【题型】解答题　【知识点】立体几何　【难度】easy
四棱锥 $P-ABCD$，底面为正方形 $ABCD$，边长为 4，$E$ 为 $AB$ 中点，$PE \perp$ 平面 $ABCD$。

(1) 若 $\triangle PAB$ 为等边三角形，求四棱锥 $P-ABCD$ 的体积；
(2) 若 $CD$ 的中点为 $F$，$PF$ 与平面 $ABCD$ 所成角为 $45^\circ$，求 $PD$ 与 $AC$ 所成角的大小。
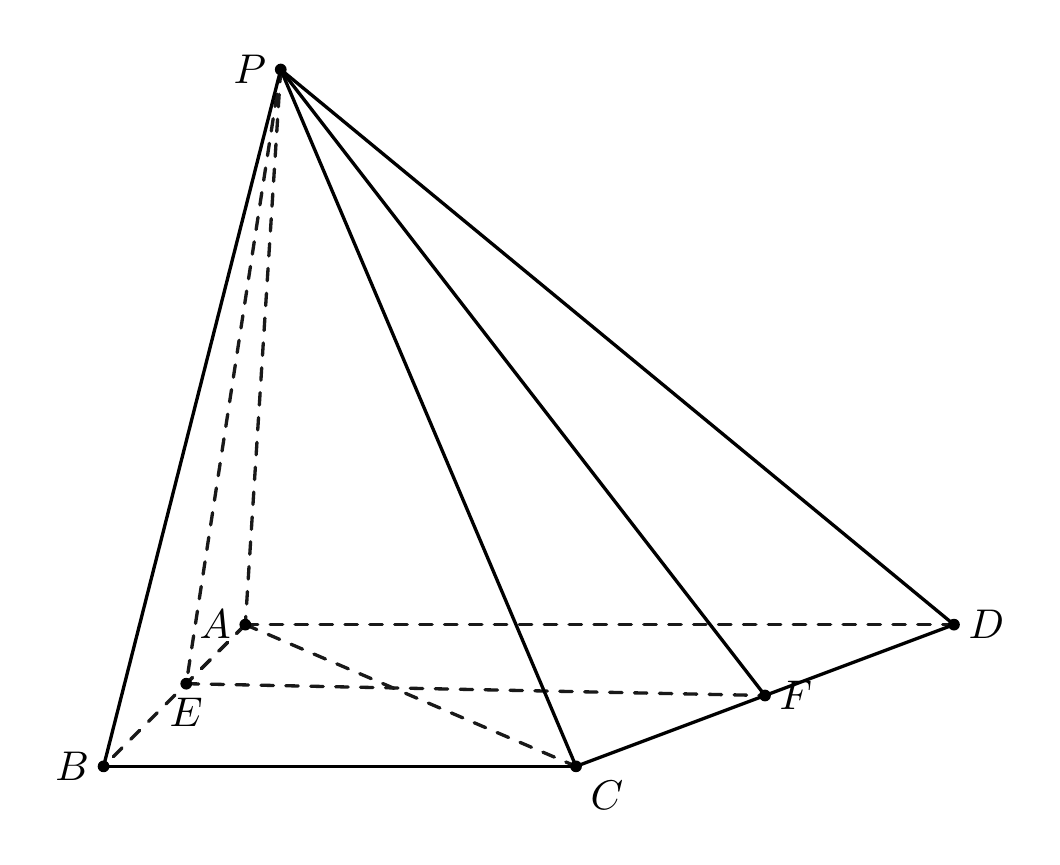
【解答】
\textbf{【详解】}

(1) $\because$ 正方形 $ABCD$ 边长为 4，$\triangle PAB$ 为等边三角形，$E$ 为 $AB$ 中点，
$\therefore PE = 2\sqrt{3}$，$V_{P-ABCD} = \frac{1}{3} \times 4^2 \times 2\sqrt{3} = \frac{32\sqrt{3}}{3}$；

(2) 如图以 $EA, EF, EP$ 为 $x, y, z$ 轴建立空间直角坐标系，则 $P(0,0,4)$，$D(-2,4,0)$，$A(-2,0,0)$，

$C(2,4,0)$，$\therefore \overrightarrow{PD} = (-2,4,-4)$，$\overrightarrow{AC} = (4,4,0)$，
$\therefore \cos \theta = \frac{\overrightarrow{PD} \cdot \overrightarrow{AC}}{|\overrightarrow{PD}| \cdot |\overrightarrow{AC}|} = \frac{-8 + 16 + 0}{6 \times 4\sqrt{2}} = \frac{\sqrt{2}}{6}$，
即 $PD$ 与 $AC$ 所成角的大小为 $\arccos \frac{\sqrt{2}}{6}$。
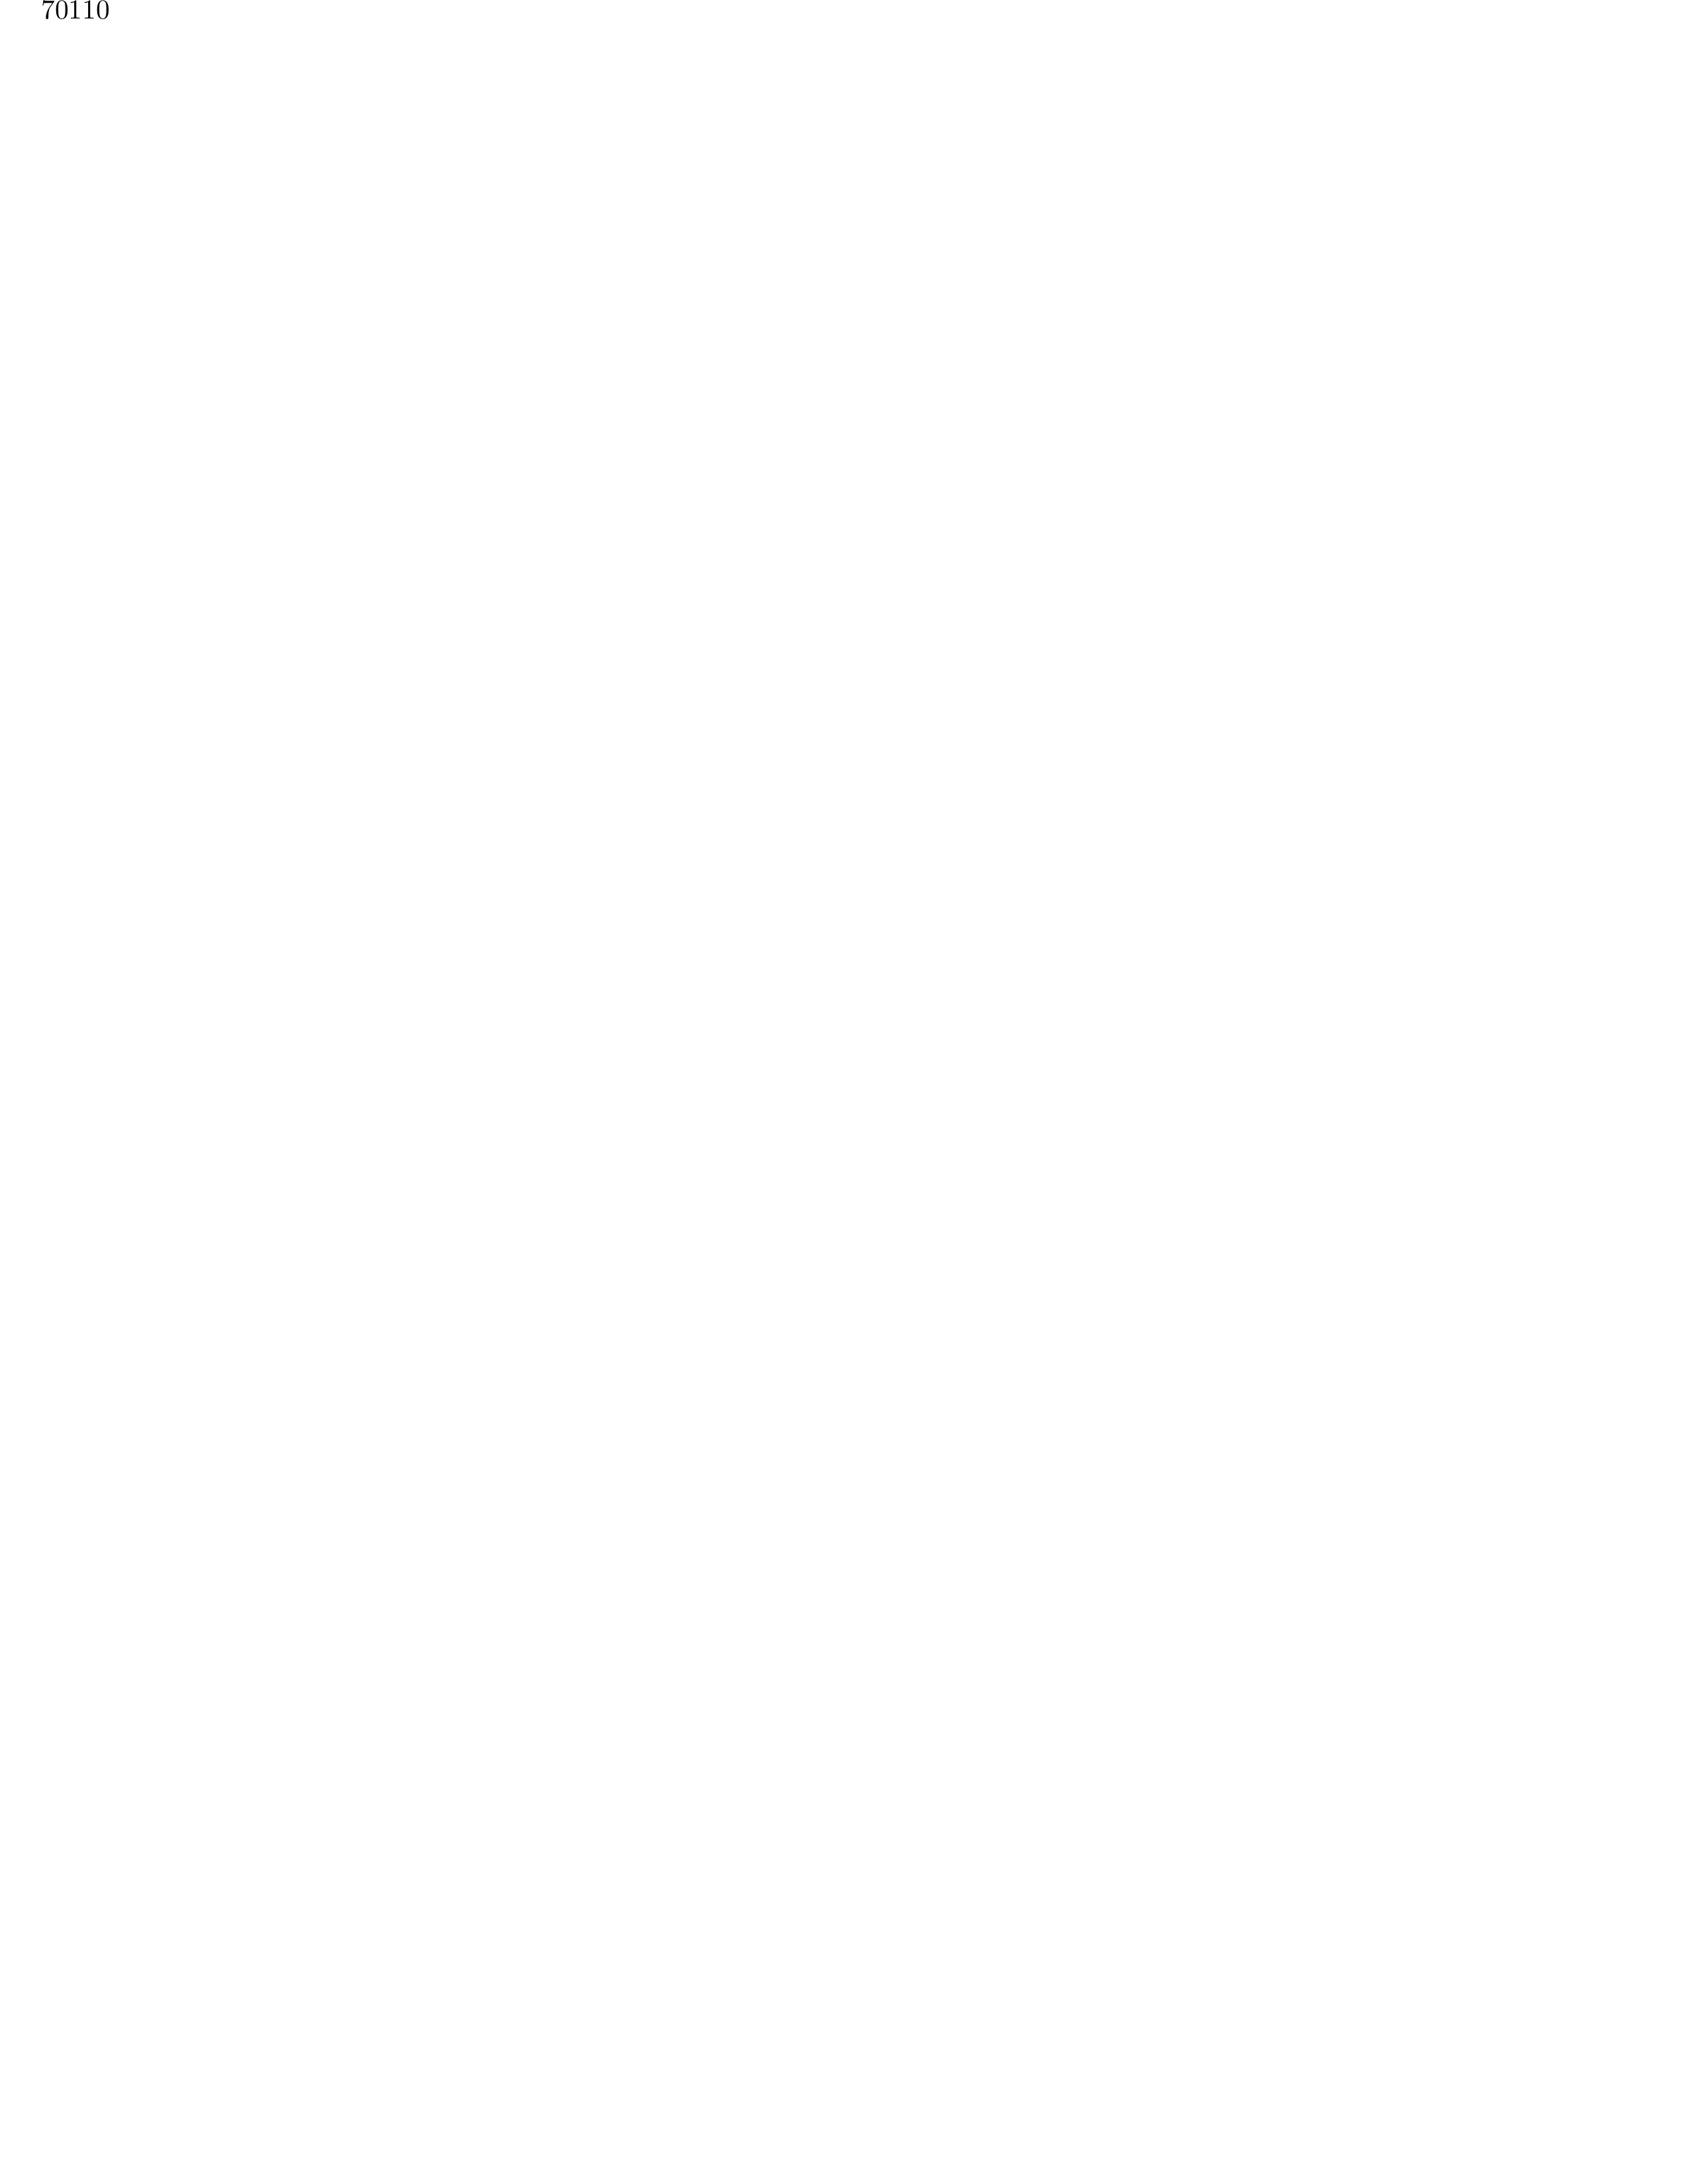